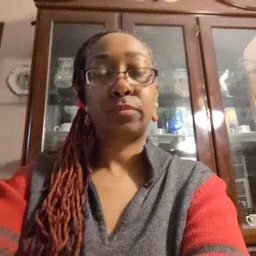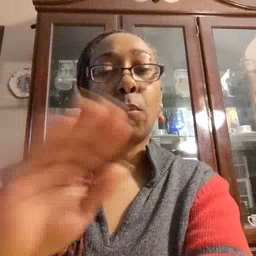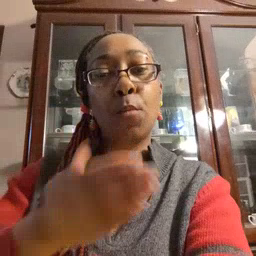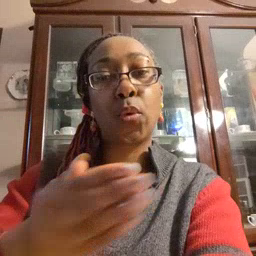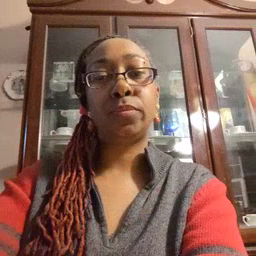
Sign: book